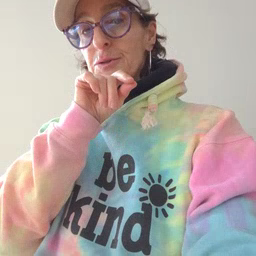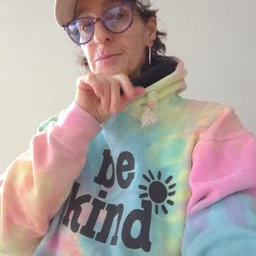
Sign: bird